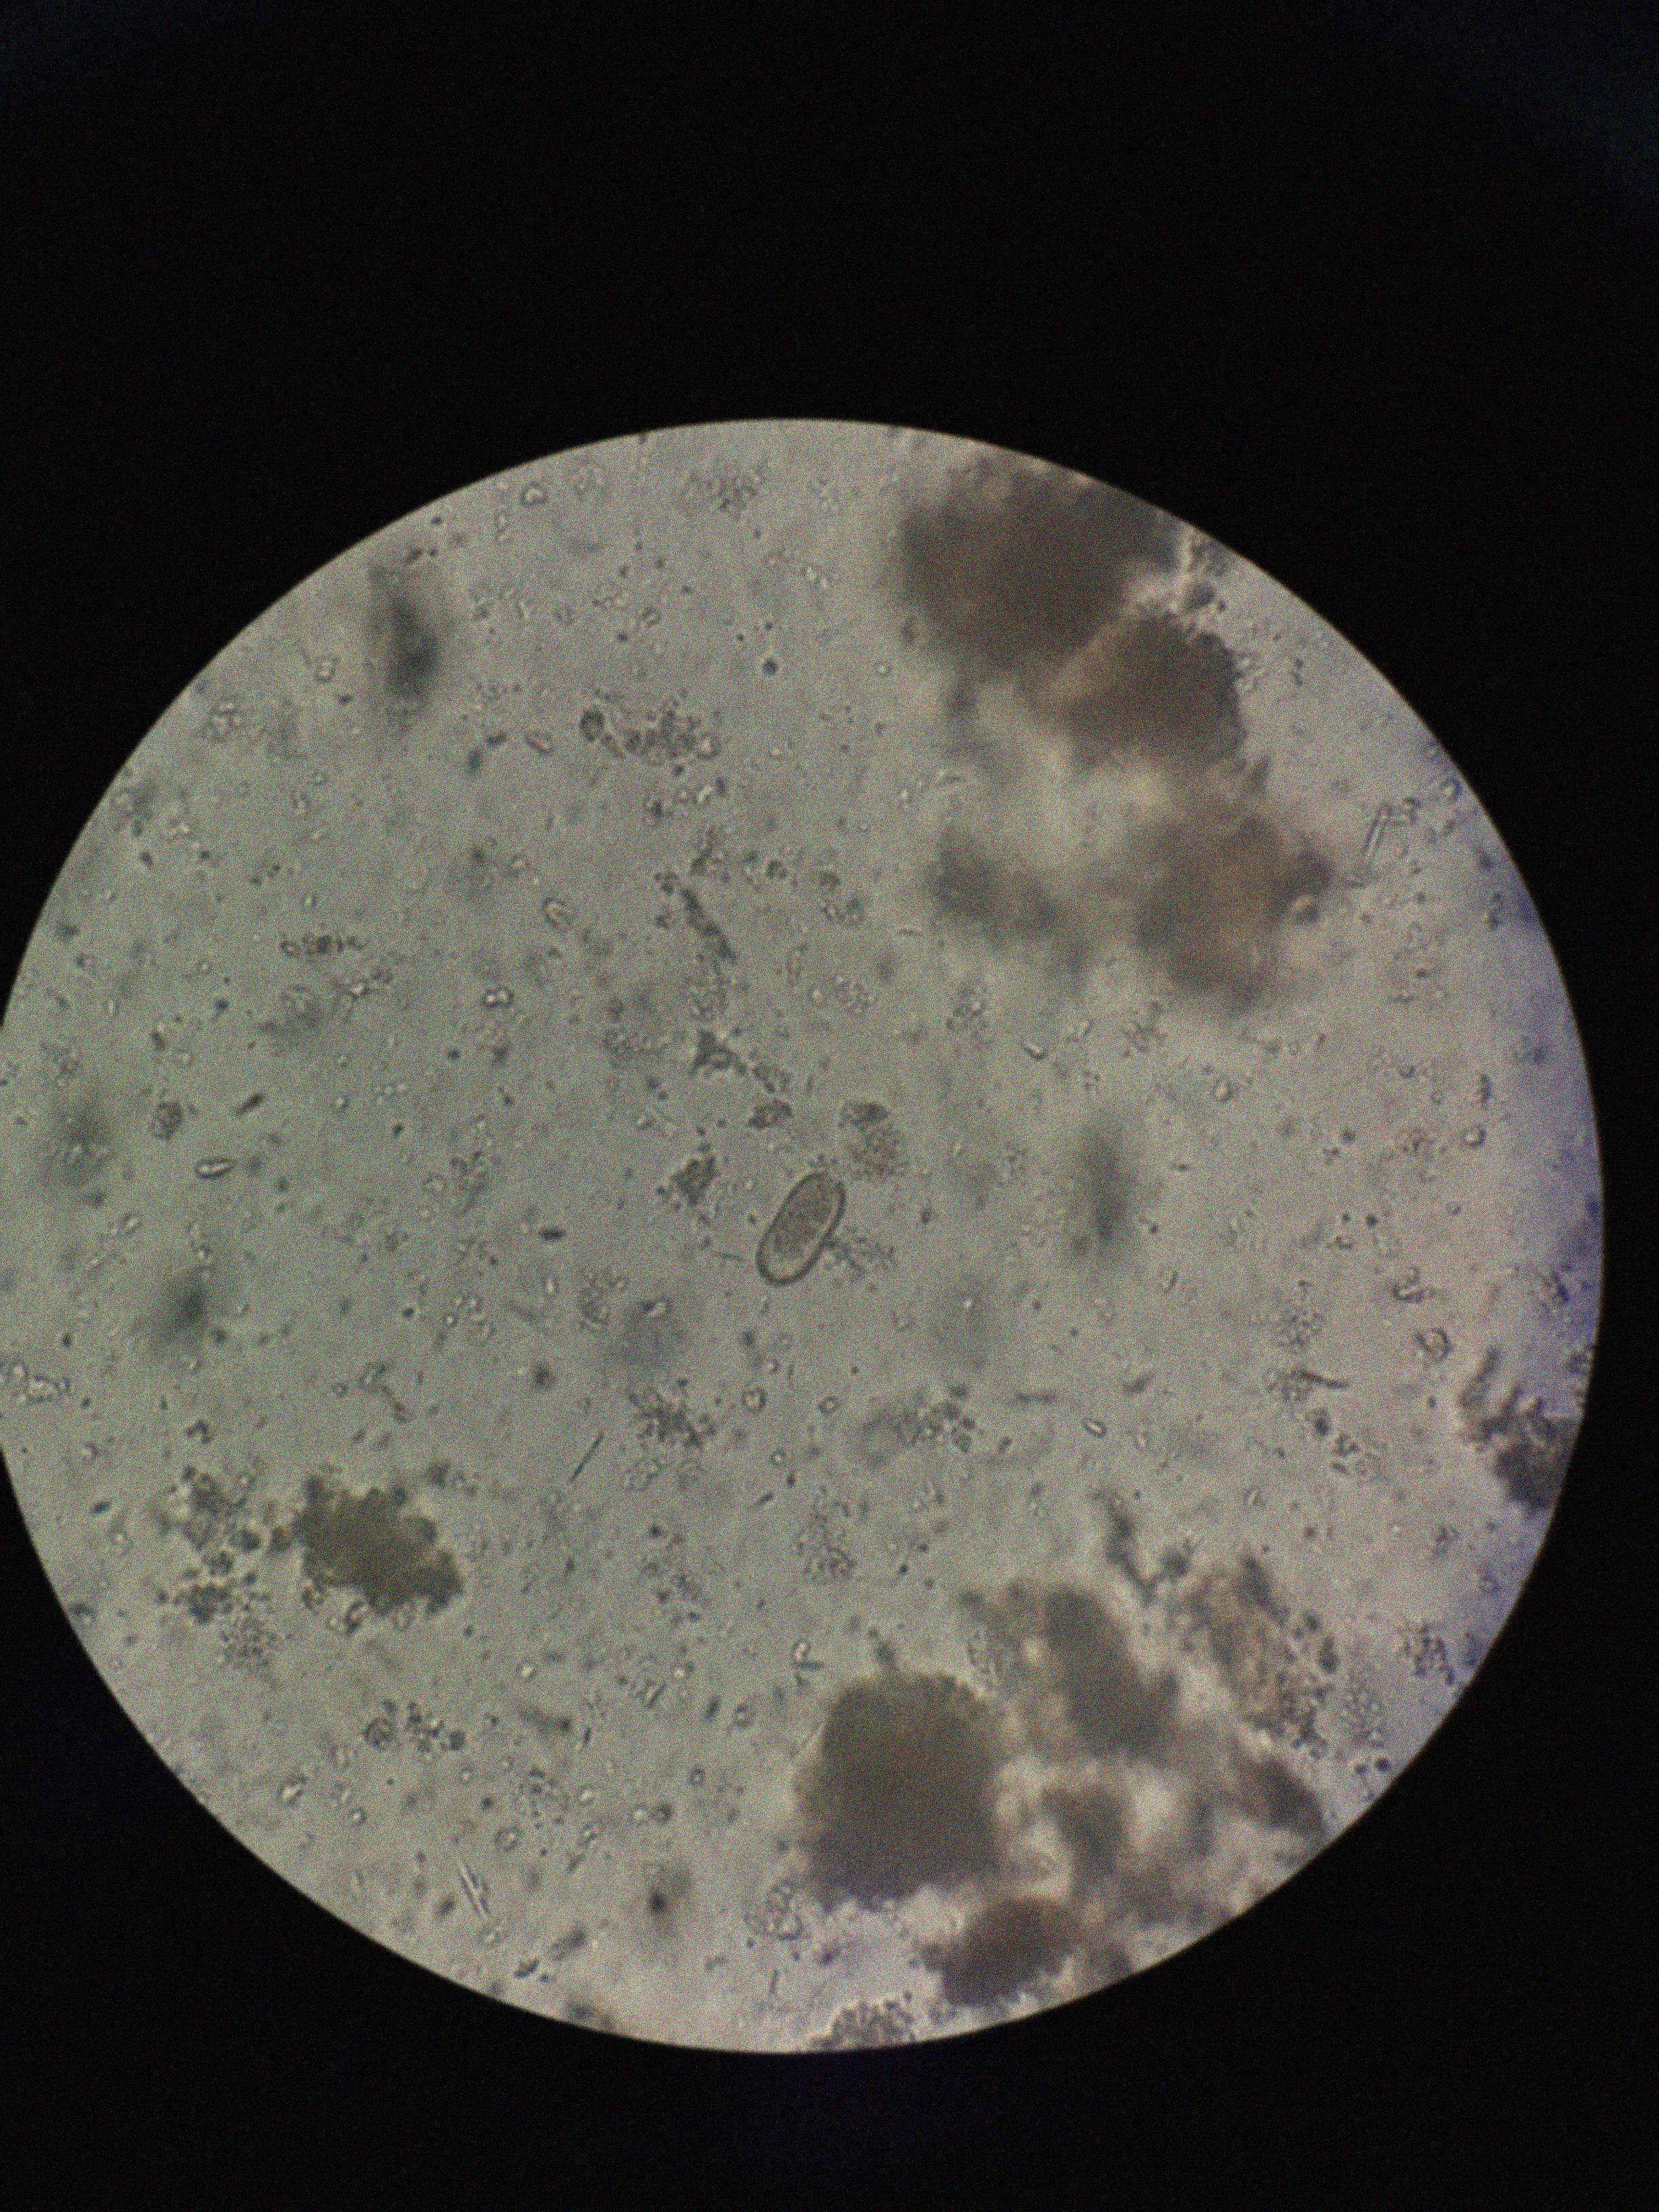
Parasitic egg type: Capillaria philippinensis